Fundus camera: zeiss
Shooting center: midpoint
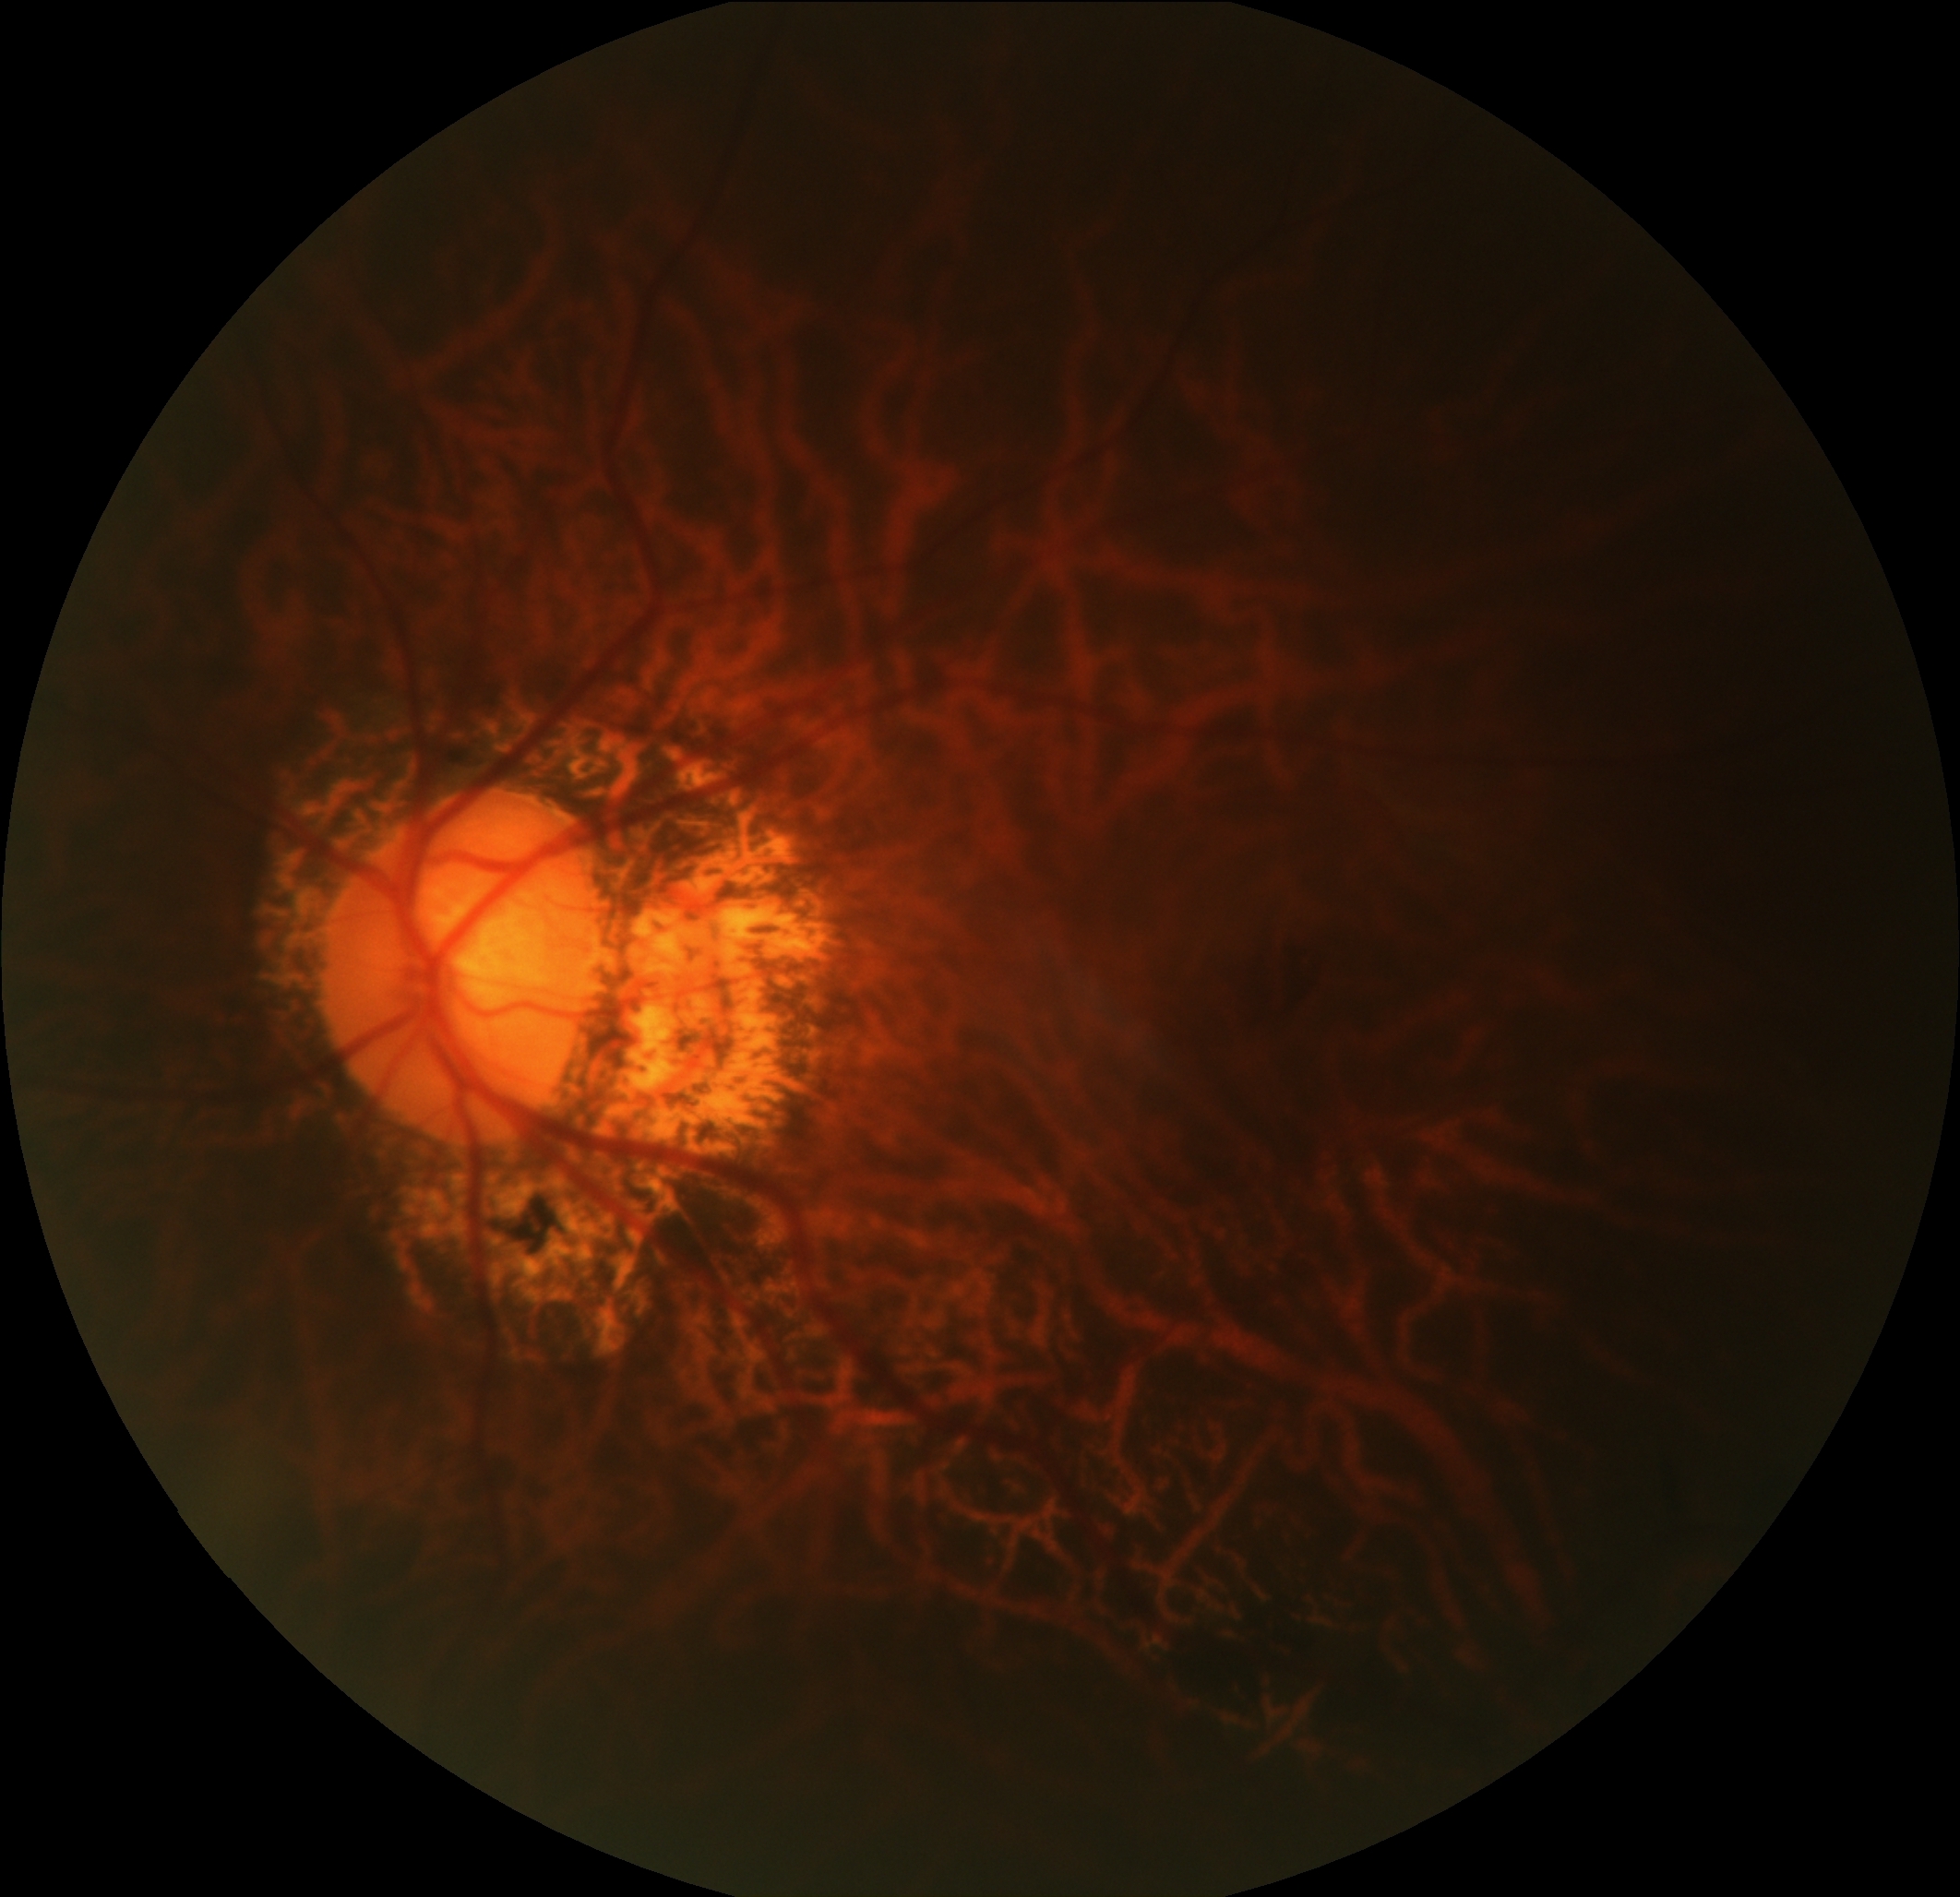
Pathologic myopia: yes
Patchy retinal atrophy: present
Retinal detachment: absent